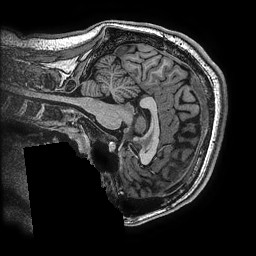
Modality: T1w
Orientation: sagittal
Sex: male
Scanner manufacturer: ge
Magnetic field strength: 3 T
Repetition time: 0.0077 s
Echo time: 0.003436 s